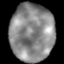
Tissue: lung
Cell type: Epithelial cells
Senescence score: 0.2292
Nuclear area (px): 2473
Mean DAPI intensity: 138.006